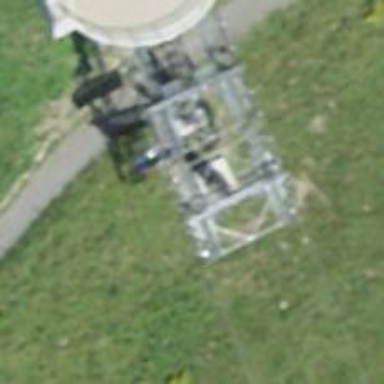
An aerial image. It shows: Pylon for aerialway.